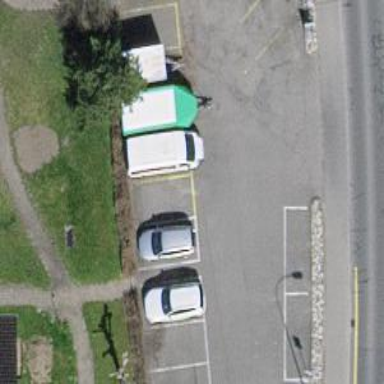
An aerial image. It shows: Parking aisle designated as service road.